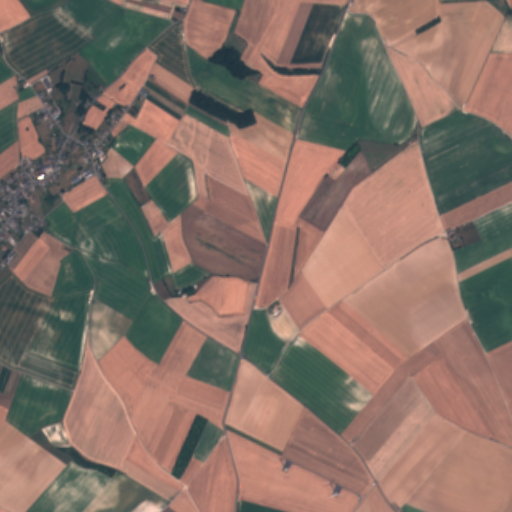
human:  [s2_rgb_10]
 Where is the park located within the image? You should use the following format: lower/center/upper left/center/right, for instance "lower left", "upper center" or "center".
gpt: The park is located in the upper left of the image.
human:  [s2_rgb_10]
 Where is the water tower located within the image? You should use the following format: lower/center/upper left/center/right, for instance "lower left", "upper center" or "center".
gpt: The water tower is located in the upper left of the image.
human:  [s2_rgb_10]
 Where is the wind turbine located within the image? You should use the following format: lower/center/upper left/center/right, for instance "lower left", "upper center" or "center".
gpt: The wind turbine is located in the lower center of the image.
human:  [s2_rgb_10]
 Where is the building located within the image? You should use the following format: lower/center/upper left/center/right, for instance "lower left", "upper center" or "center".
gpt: There is no building in the image.